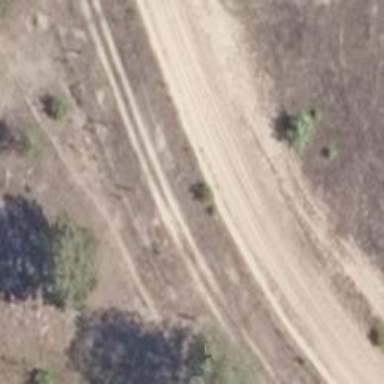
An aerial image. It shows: Sandy track with grade 5 track type.